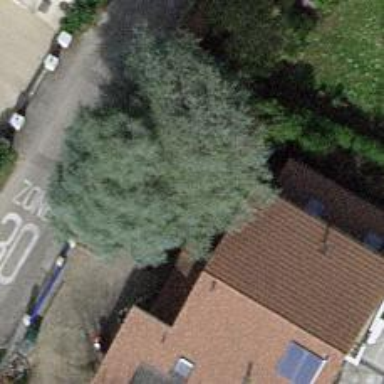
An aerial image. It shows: Evergreen tree with needle-leaved leaves.